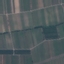
Land use / land cover class: PermanentCrop